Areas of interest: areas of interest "Tennis Court"
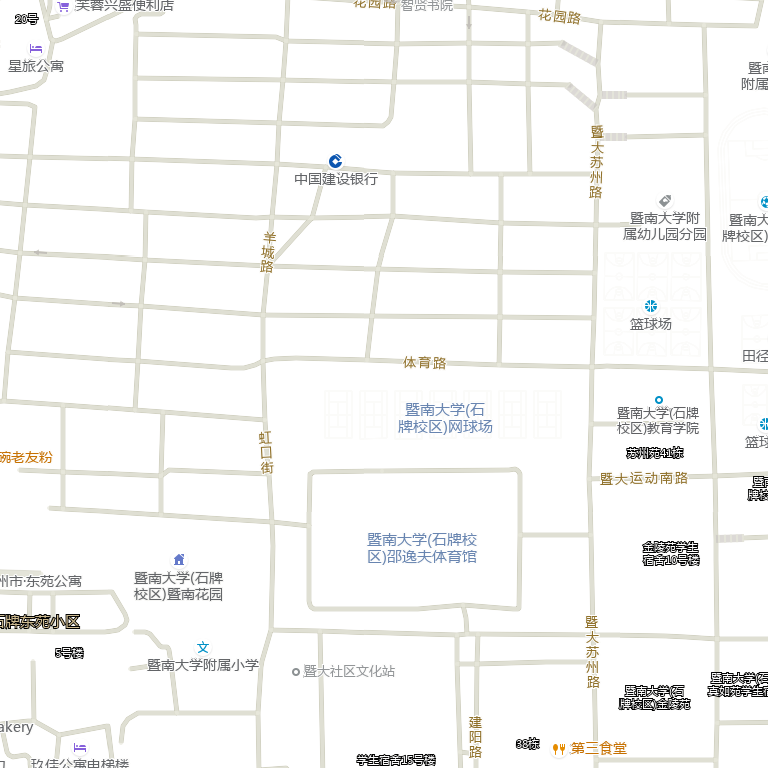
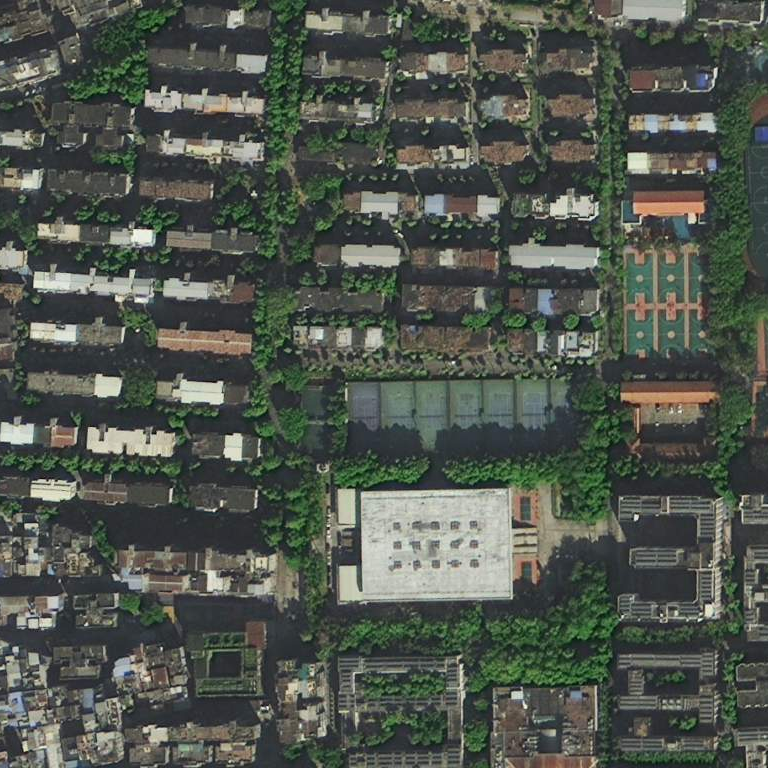